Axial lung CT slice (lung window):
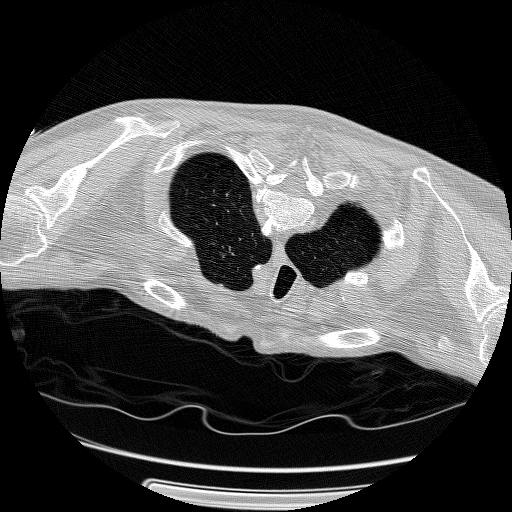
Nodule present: no